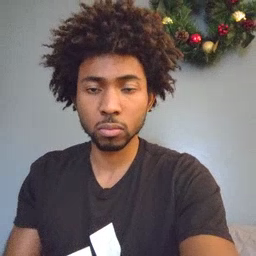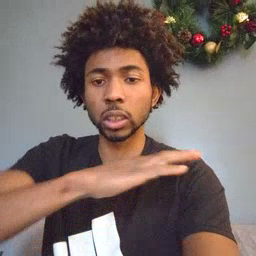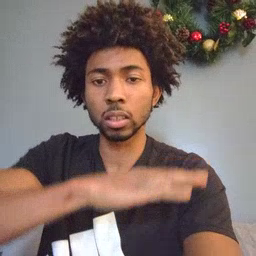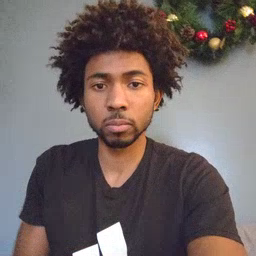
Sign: table